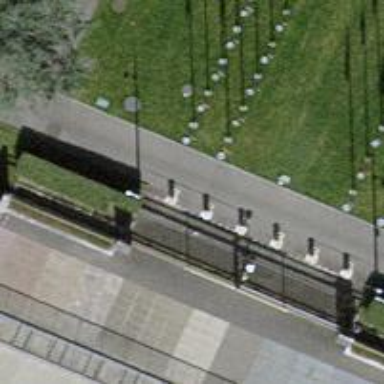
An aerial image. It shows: Rising bollard is in place as barrier.